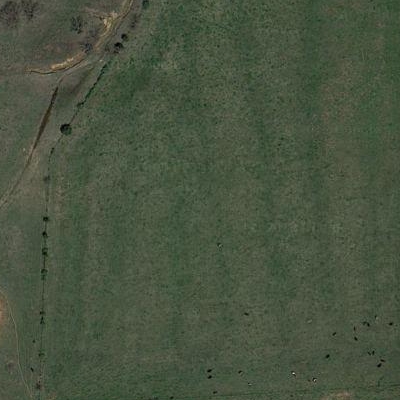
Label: aGrass